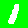
Digit: 1